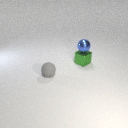
small gray rubber sphere to the left of small green metal cube